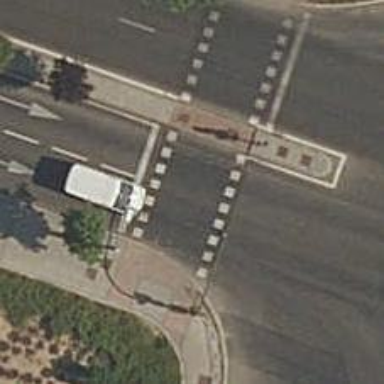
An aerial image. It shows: Crossing with traffic signals.